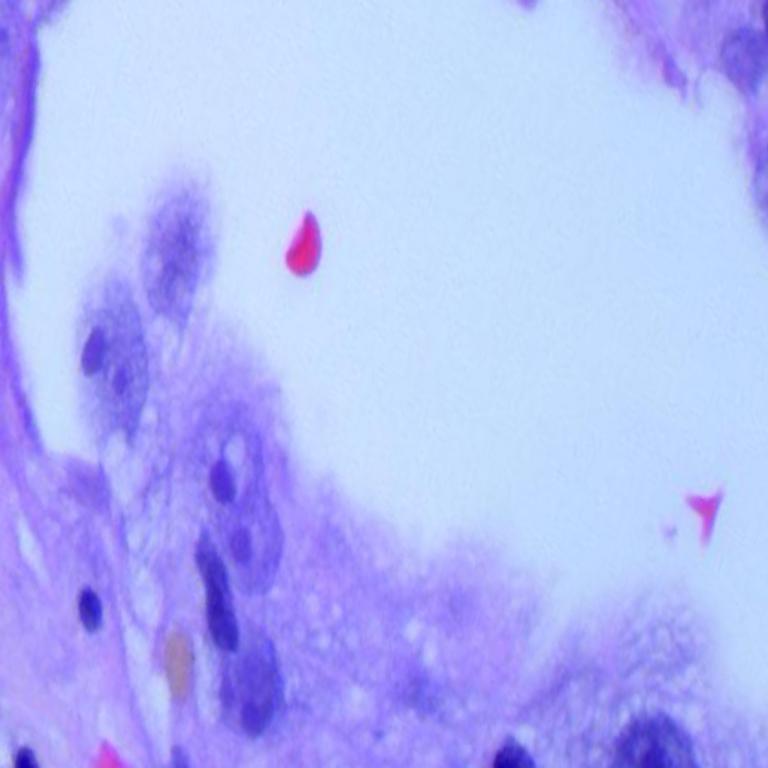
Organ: lung
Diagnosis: adenocarcinomas